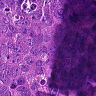
Metastatic tissue present: yes